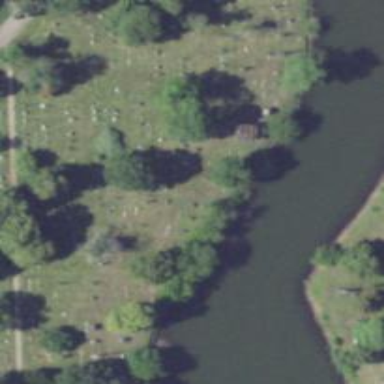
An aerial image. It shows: Memorial in cemetery with graves.